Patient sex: F
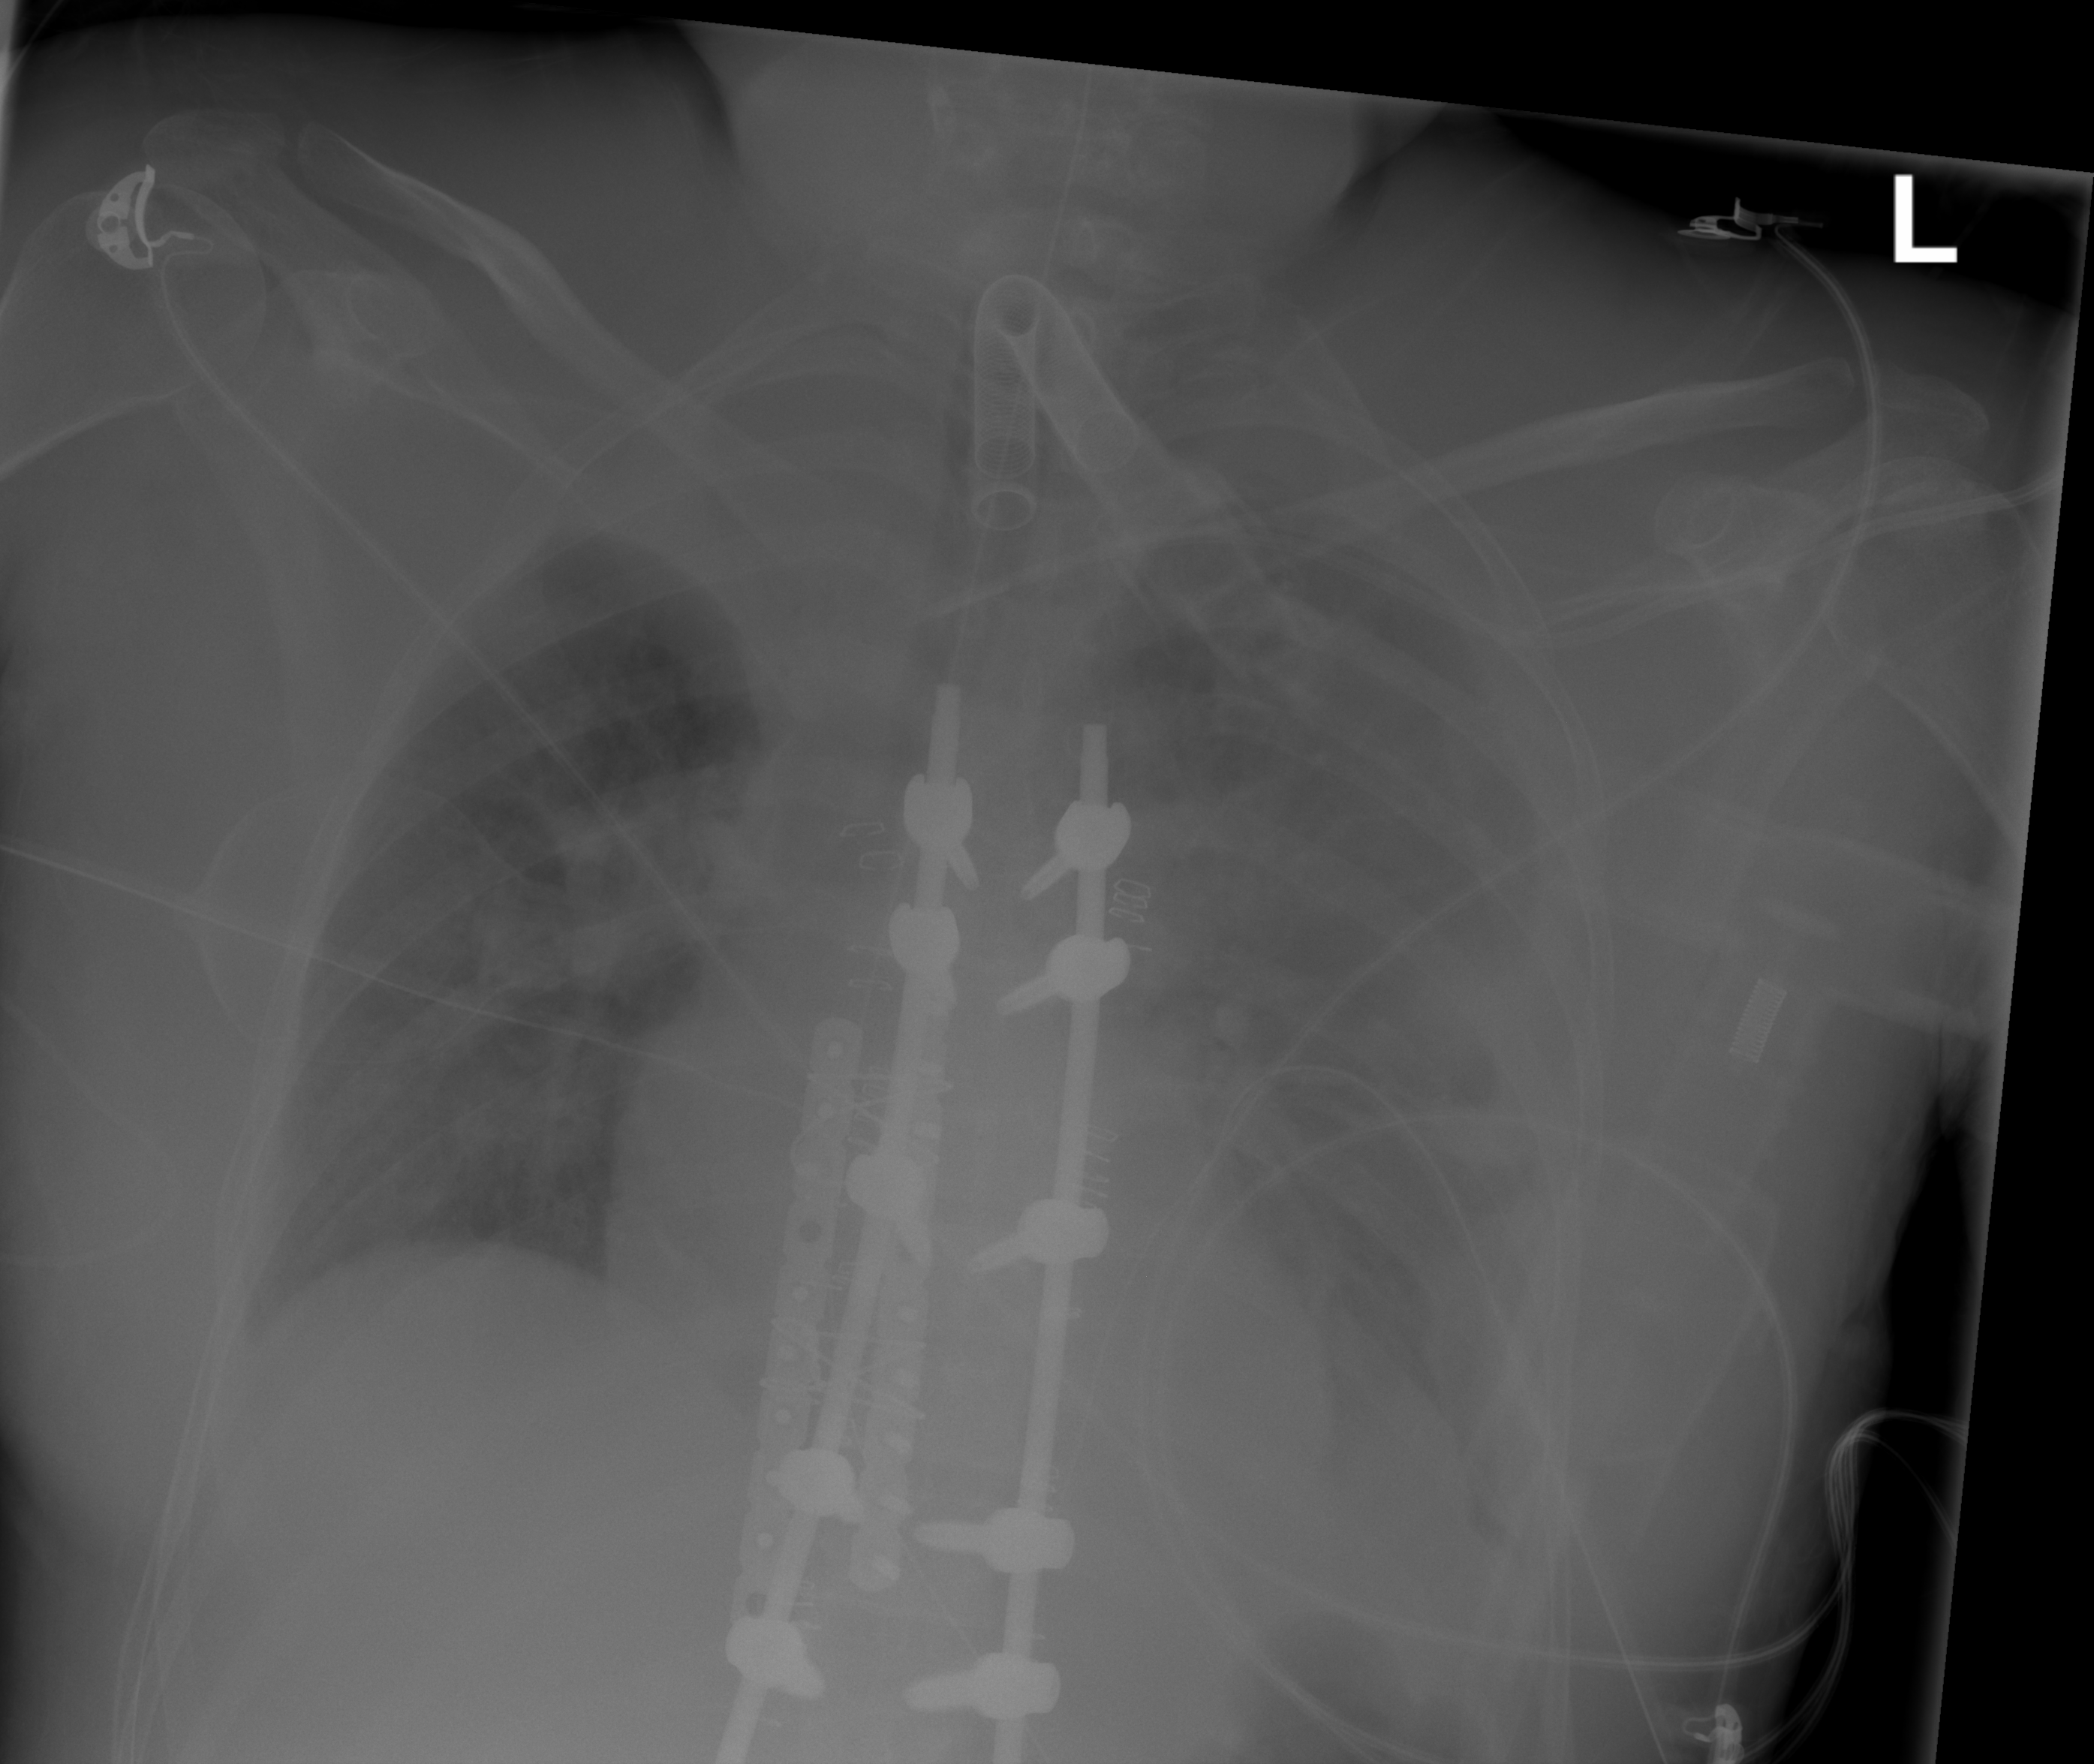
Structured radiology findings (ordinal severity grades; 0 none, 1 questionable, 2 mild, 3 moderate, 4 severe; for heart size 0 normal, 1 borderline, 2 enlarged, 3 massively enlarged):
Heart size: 0
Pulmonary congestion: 2
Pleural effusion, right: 2
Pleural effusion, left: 2
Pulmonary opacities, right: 2
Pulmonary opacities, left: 2
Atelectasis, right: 0
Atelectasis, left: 2